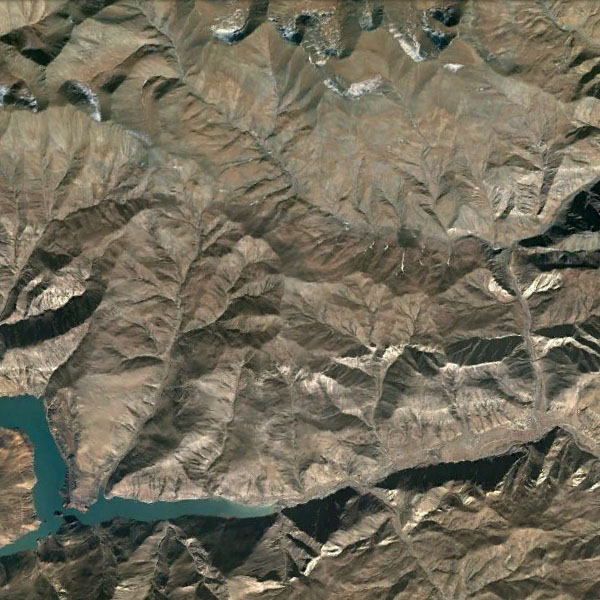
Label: Mountain